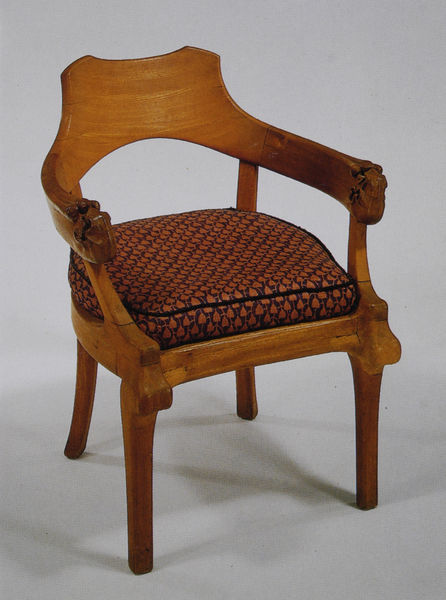
Titel: Armlehnstuhl mit grotesken Knäufen aus dem Arbeitszimmer Henry von Heiseler
Künstler: August Endell
Standort: München
Institution: Bayerisches Nationalmuseum
Schlagwörter: dunkel, schatten, weiß, sitzen, braun, frankreich, geschwungen, grau, hell, hintergrund, holz, kariert, licht, orange, schwarz, stuhl, blüten, rot, karo, muster, ornament, alt, holzstuhl, möbel, rückenlehne, sessel, stoff, borte, rund, beine, schwung, bein, füße, armlehne, lehne, sitz, biegung, farbe, chair, cushion, hands, kissen, pillow, red, white, tulpen, bezug, black, dick, grey, jugendstil, old, polster, seat, sit, table, glanz, ornamente, verzierung, blütenmuster, flowers, pattern, picture, glänzend, lack, brown, wooden, glatt, poliert, naht, foto, fotografie, photographie, birne, gemustert, griff, masserung, gesäss, gepunktet, gebogen, stempel, schnitzerei, photo, ornamental, poster, griffe, fauteuil, biedermeier, maserung, schreiner, wood, armlehnen, voluten, politur, farbfoto, stuhlbein, stuhlbeine, antik, armlehnstuhl, mobiliar, konkav, einrichtung, empire, sitzfläche, teuer, gewebe, fotographie, shadow, fabric, sitzkissen, abgerundet, design, lackiert, möbelstück, gewebt, art nouveau, geschliffen, tropfen, kirschbaum, glocken, sculpture, kirschholz, auflage, werkbund, antiquität, armauflege, armstütze, armstützen, bugholz, bürgerliches möbel, gebogene hinterfüsse, gedrechselt, gerundet, geschnitzt, gezapft, ghjklö, holzhandwerk, innenarchitektur, karierter stoff, kirsch, kissenstoff, knubbel, lehen, mahagonni, massivholz, polsterer, pop art, rückenteil, sattler, schnitzer, schreibstuhl, sitzpolster, stabiler aufbau, stuhlkissen, vollholz, zapfen, sitzgelegenheit, arms, wölbung, antique, back, legs, cloth, shadows, paint, plain, round, oder, angle, art deco, curves, furniture, 4 beine, gebogte rückenlehne, rötliches holz, kissen mit einfassung, muster auf dem kissen, rundliche form, carved, curved, patterned, sculpted, 3d, armrest, upholstery, rounded, smooth, robust, echtholz#, cushon, polished, armrests, lacquer, knob, backrest, plush, 4 leg, 格子, alfjasdlfjadjf, pillor, lacquered, teak, honey, art noveou, scuplted, mortise and tennon, american woodworking, shafow, poof, redwood